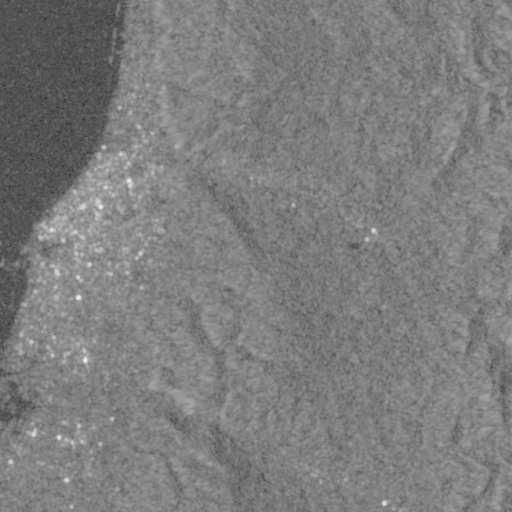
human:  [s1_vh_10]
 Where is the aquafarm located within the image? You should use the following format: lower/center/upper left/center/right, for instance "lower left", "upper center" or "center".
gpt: The aquafarm is located in the lower left of the image.
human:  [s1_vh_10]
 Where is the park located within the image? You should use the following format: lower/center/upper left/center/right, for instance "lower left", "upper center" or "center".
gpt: The park is located in the upper left of the image.
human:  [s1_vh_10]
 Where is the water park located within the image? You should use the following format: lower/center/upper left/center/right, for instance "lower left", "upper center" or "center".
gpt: The water park is located in the center left of the image.
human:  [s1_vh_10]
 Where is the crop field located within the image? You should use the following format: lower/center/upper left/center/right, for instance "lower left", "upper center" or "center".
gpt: There is no crop field in the image.

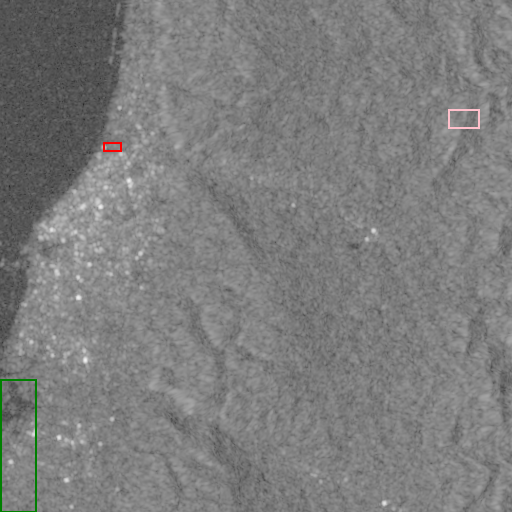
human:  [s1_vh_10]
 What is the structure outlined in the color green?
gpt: The structure outlined in green is an aquafarm.
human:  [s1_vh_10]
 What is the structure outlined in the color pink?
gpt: The structure outlined in pink is a crop field.
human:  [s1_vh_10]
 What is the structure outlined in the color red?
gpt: The structure outlined in red is a park.
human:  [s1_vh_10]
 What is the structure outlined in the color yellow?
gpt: There is no yellow outline.